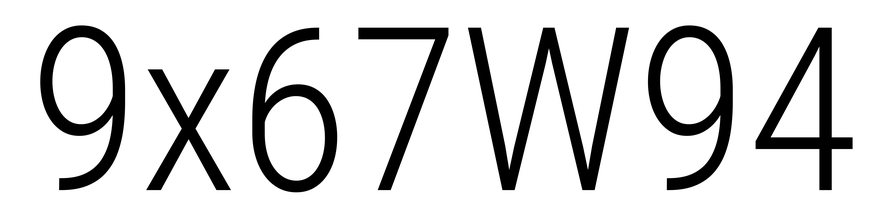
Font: Roboto_Condensed_Light